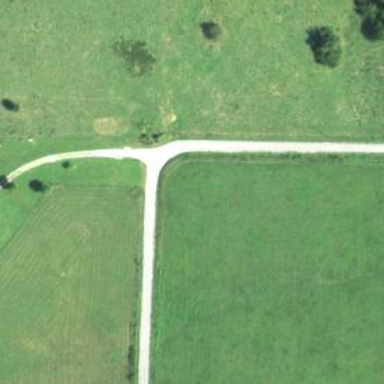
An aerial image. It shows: Unclassified road.